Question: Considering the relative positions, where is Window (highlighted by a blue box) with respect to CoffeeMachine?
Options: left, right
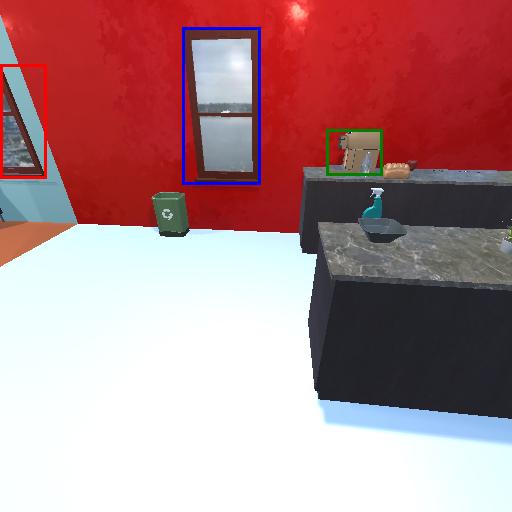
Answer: left